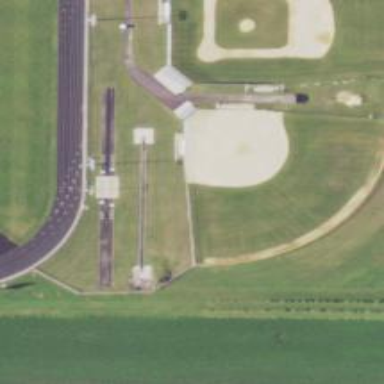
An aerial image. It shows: Softball pitch for leisure sports.